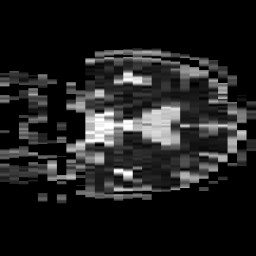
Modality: ADC
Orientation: coronal
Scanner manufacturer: philips
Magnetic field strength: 3 T
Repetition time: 4.202 s
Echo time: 0.05978 s